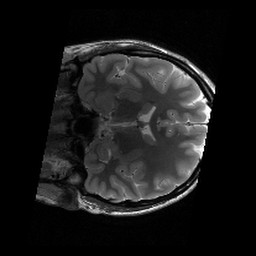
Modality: T2w
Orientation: coronal
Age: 20
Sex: female
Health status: healthy
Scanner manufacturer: siemens
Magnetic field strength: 3 T
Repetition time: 6 s
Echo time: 0.064 s